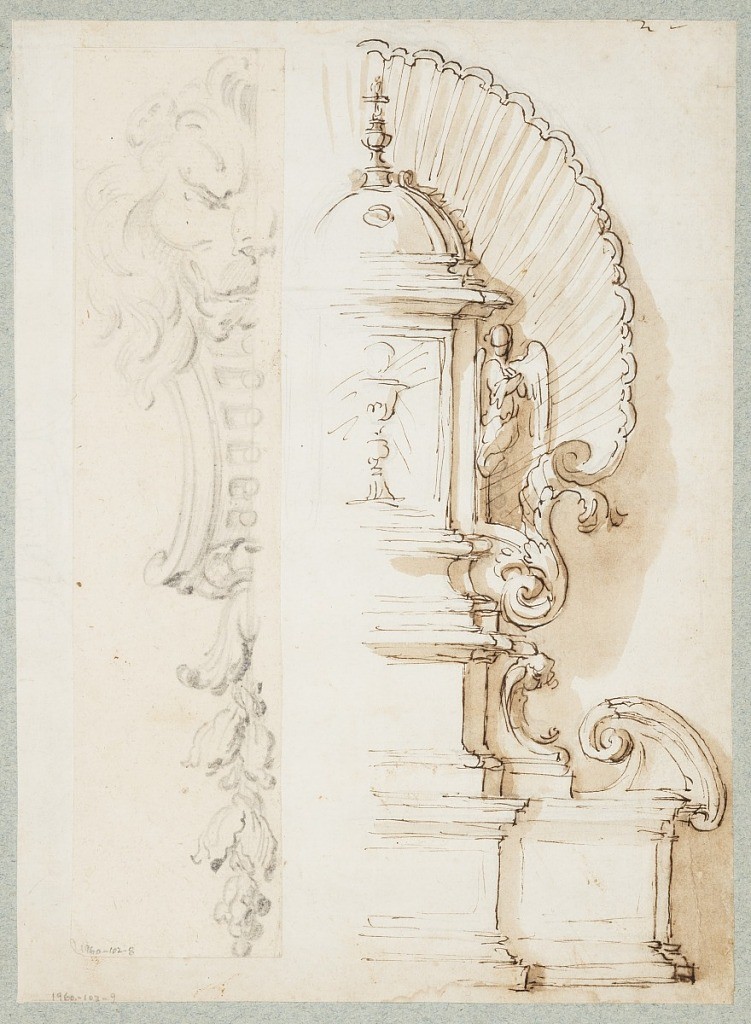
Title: The Right Half of an Alter Tabernacle
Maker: Gilles-Marie Oppenord, French, 1672–1742
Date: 1692–99
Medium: Pencil, pen and brown ink with ink wash
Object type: Album page
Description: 1960-102-8: Vertical rectangle. The left half of an ornamental...;     1960-102-9: Vertical rectangle. The elevation of the right hal...